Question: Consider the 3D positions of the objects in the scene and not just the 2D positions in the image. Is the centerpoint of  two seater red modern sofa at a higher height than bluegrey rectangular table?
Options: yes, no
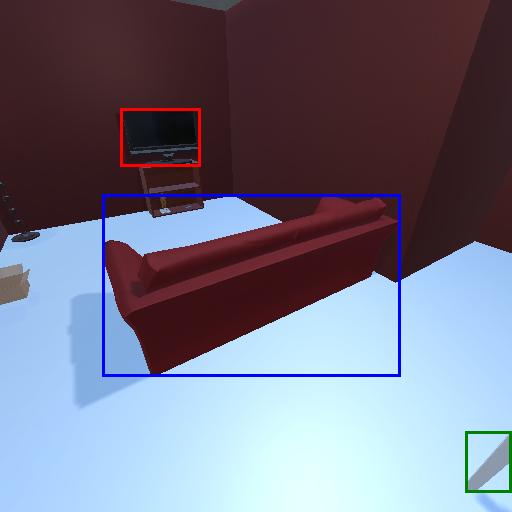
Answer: yes